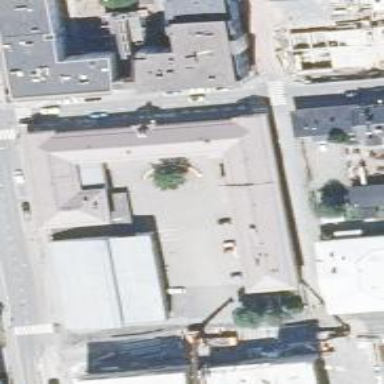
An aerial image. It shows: School building.